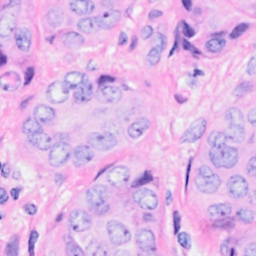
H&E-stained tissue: Breast